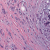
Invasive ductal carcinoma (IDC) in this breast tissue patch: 1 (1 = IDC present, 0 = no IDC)